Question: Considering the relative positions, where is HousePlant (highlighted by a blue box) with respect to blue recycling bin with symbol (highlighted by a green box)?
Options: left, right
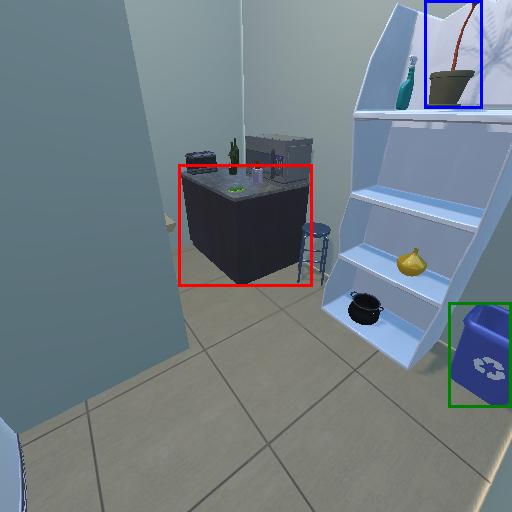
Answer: left